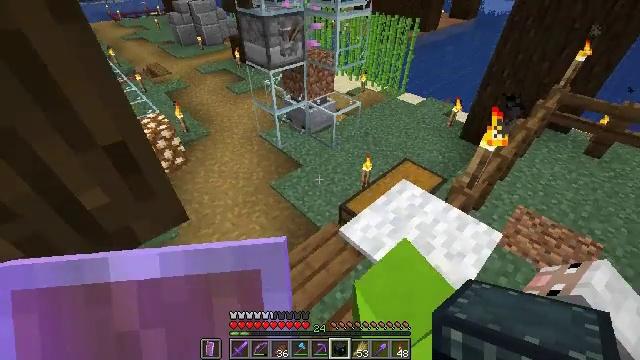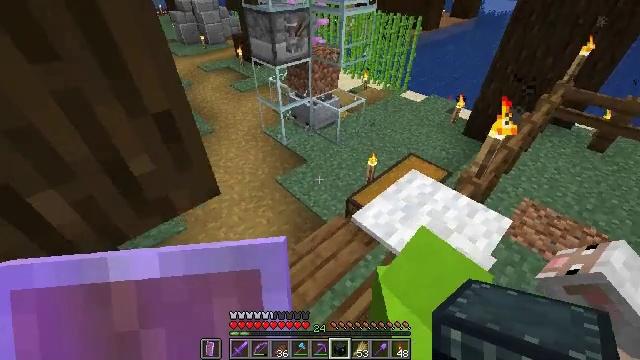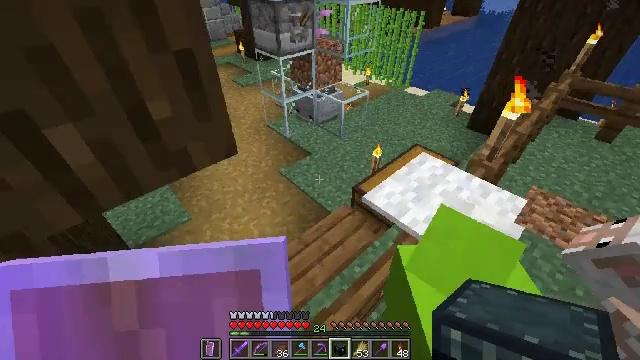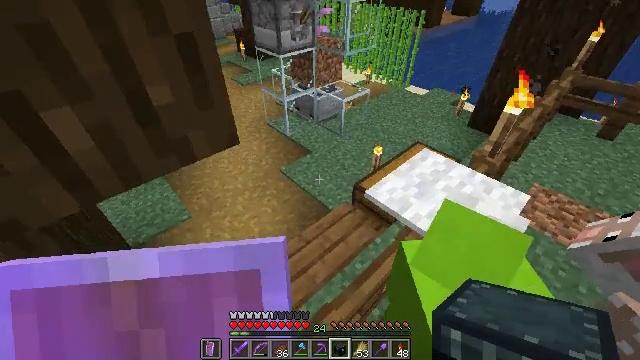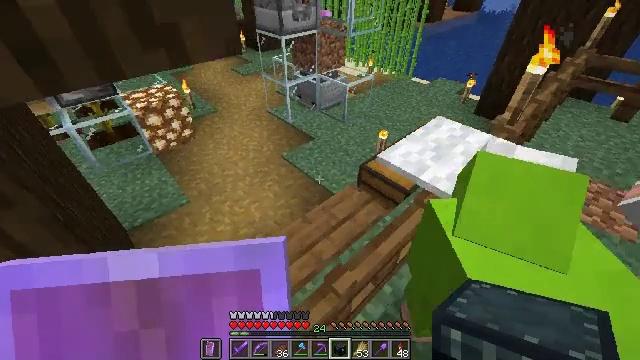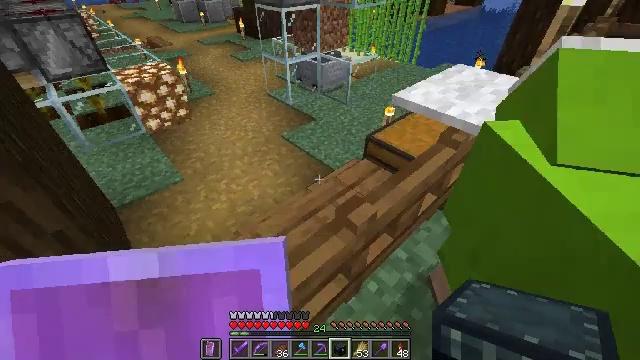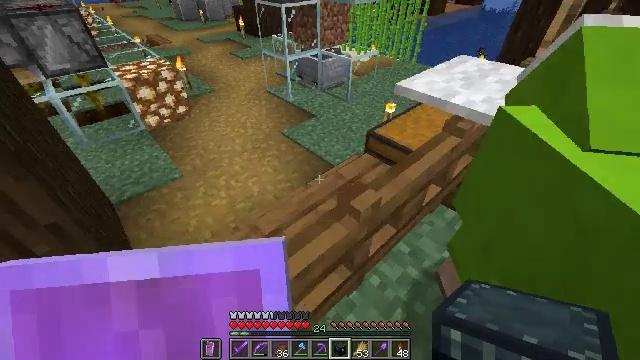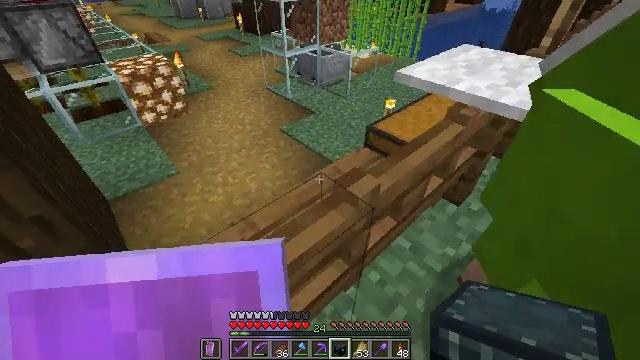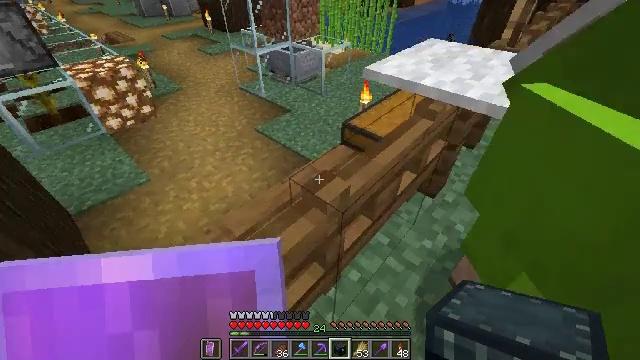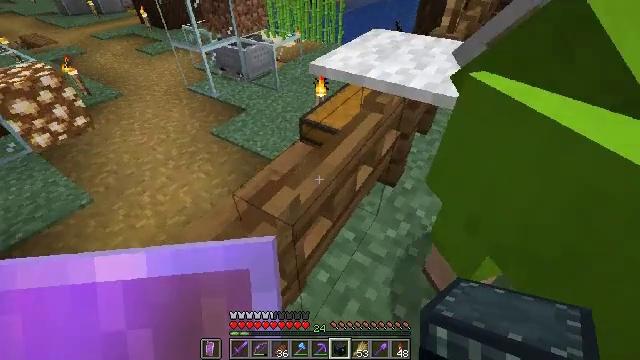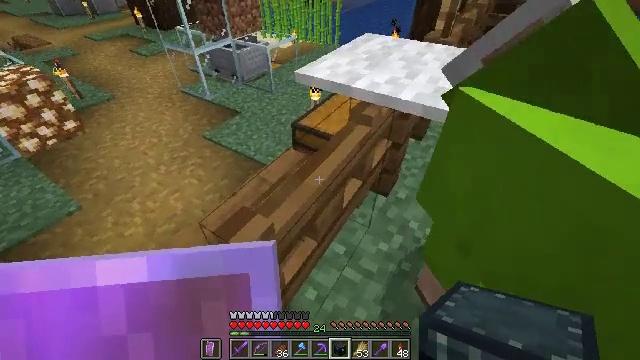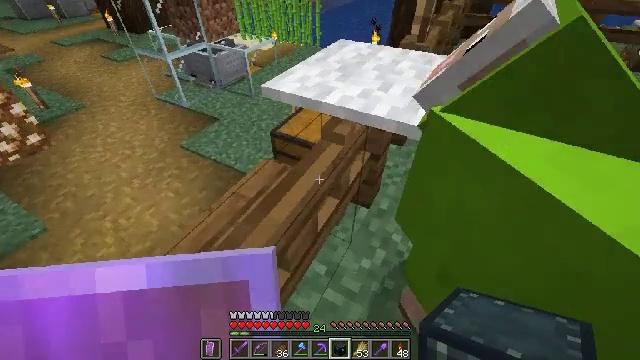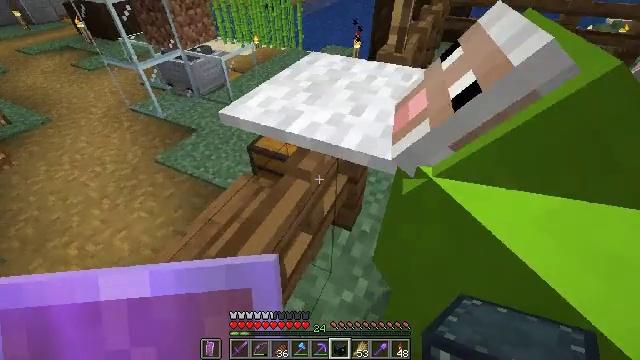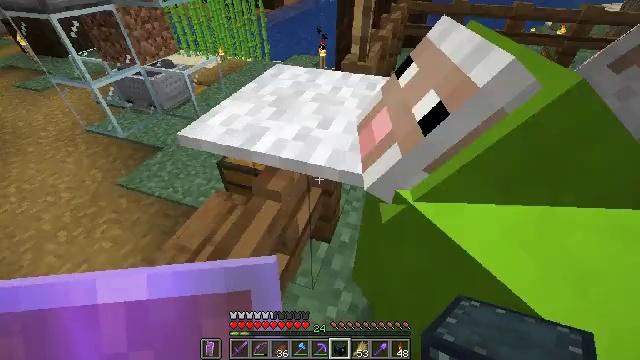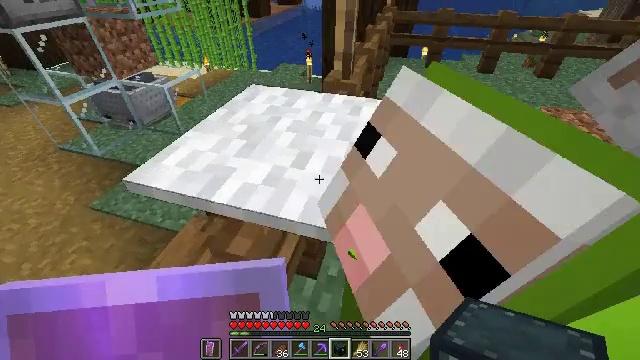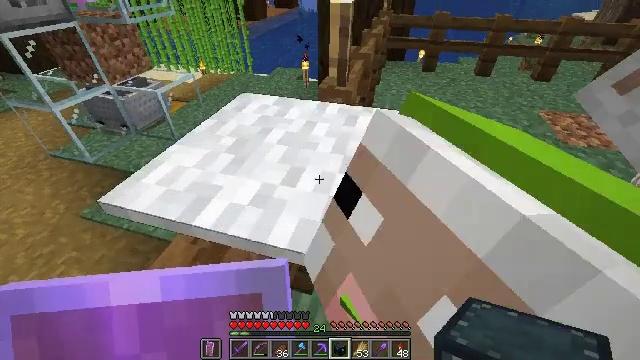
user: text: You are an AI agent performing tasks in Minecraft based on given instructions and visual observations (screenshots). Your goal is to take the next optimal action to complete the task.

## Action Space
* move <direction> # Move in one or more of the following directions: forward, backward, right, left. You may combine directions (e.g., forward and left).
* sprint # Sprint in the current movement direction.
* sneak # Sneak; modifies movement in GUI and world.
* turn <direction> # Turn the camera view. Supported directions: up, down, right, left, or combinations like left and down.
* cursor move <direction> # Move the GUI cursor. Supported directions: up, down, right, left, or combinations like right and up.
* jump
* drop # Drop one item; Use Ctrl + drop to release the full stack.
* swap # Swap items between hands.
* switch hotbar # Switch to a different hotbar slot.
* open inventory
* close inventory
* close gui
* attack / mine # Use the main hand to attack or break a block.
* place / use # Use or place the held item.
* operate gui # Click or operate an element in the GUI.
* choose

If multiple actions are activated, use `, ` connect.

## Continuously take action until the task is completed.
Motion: motion action
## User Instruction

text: Hunt a sheep.
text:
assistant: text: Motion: move forward, sprint, jump
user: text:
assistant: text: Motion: move forward, sprint, jump
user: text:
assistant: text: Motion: move forward, sprint, jump
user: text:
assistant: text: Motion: move forward, sprint, jump
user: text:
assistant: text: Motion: move forward, sprint
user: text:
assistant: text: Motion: move forward, sprint
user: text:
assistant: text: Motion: move forward, sprint
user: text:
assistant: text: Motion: move forward, sprint, turn right
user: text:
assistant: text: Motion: move forward, sprint, turn right and down
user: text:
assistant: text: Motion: move forward, sprint
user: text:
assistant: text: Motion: move forward, sprint, turn right
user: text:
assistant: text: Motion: move forward, sprint, turn right
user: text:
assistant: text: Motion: move forward, sprint, turn right and up
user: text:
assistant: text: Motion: move forward, sprint, turn right and up
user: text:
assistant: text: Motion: move forward, sprint
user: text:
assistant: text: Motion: move forward, sprint
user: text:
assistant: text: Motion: move forward, sprint
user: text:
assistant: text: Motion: move forward, sprint, jump
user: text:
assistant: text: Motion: move forward, sprint, turn left, jump
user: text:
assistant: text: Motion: move forward, sprint, turn left, jump
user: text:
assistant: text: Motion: move forward, sprint, turn left, jump
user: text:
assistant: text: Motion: move forward, sprint, turn left and down, jump
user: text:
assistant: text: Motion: move forward, sprint, turn left and down, jump
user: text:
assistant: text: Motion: move forward, sprint, turn left and down, jump
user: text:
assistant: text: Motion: move forward, sprint, turn left and down
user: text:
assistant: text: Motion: move forward, sprint, turn left
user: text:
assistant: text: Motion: move forward, sprint, turn left and down
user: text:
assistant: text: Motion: move forward, sprint, turn left and down
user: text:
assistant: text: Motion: turn left and down
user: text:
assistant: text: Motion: turn left and down